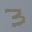
Label: 3